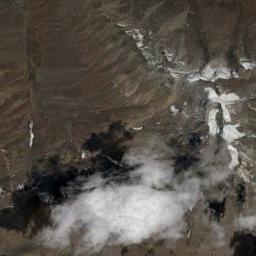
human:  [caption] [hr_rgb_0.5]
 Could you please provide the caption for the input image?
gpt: A large cloud of white clouds floated above the hills .

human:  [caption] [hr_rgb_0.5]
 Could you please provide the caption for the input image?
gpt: White clouds are in the air and clouds are cast on the mountains where green and brown intersect .

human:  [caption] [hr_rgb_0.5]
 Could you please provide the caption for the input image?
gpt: The cumulus clouds are located above the wasteland and some snow on the mountains on the wasteland .

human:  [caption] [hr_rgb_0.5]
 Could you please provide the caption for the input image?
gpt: The white cloud is above bare land .

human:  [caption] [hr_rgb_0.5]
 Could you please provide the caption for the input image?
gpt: There are gauzy clouds over a mountain .